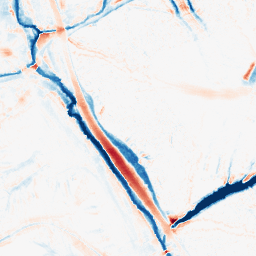
Category: morphological
Decomposition family: morphological
Decomposition parameters: operation: average
size: 10
Upsampling method: edge_directed
Upsampling parameters: scale: 2
Upsampling scale: 2